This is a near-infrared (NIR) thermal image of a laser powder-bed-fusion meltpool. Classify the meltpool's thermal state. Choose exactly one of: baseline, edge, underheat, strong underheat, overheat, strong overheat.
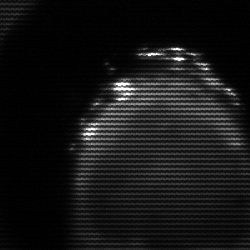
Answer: edge